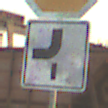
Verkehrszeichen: VerlaufVorfahrtsstrasse7
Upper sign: Stop
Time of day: SunriseSunset
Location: Outdoor (Suburban)
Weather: PartlyCloudy
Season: NotSpecified
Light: Natural